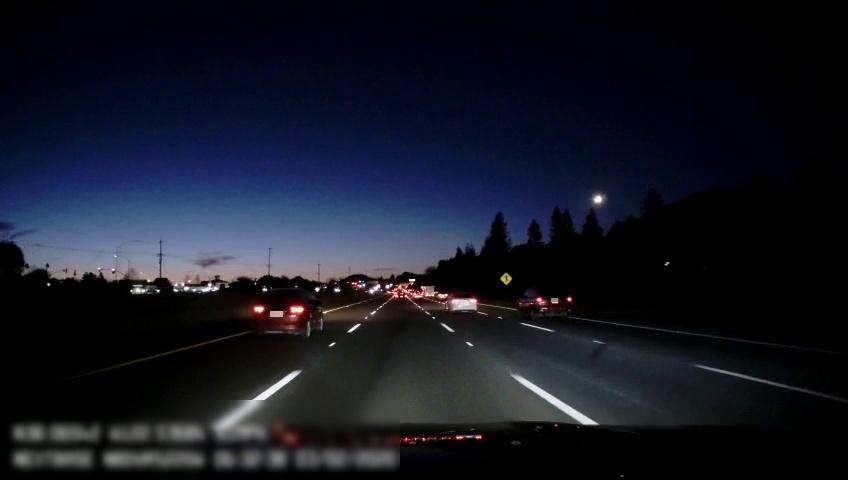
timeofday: Night
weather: Other
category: Drivable Space
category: Vehicles | SUV
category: Vehicles | Car
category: Vehicles | Car
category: Vehicles | Other LV
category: Lanes | Alternate Lane
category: Lanes | Current Lane
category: Lanes | Current Lane
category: Lanes | Alternate Lane
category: Lanes | Alternate Lane
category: Traffic | Signs